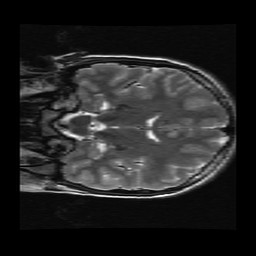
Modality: T2w
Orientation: coronal
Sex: female
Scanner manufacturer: ge
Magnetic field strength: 3 T
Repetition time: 5 s
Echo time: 0.1017 s